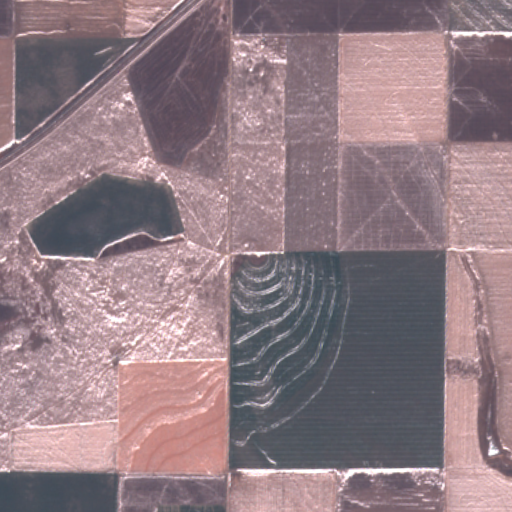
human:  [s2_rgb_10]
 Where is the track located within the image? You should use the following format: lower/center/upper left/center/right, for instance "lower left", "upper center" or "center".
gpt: There is no track in the image.